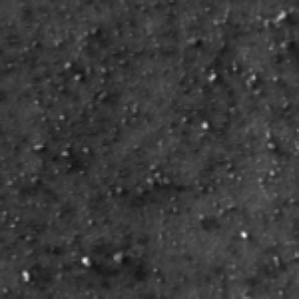
Label: frost